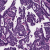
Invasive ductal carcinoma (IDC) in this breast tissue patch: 1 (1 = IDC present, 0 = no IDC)